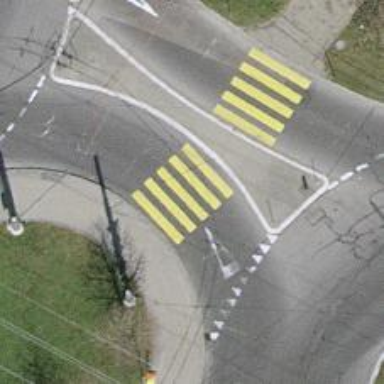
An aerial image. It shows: Marked road crossing with pedestrian island.